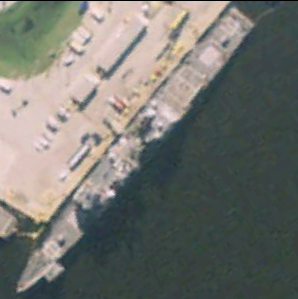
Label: cruiser